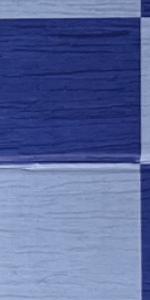
Label: Empty